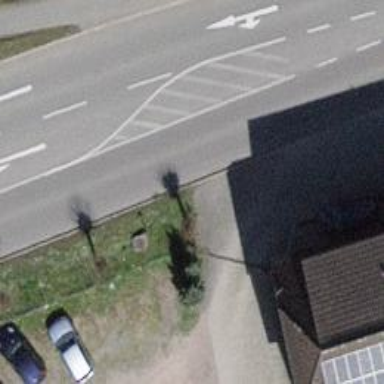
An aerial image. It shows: Secondary road with asphalt surface.